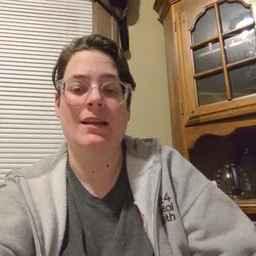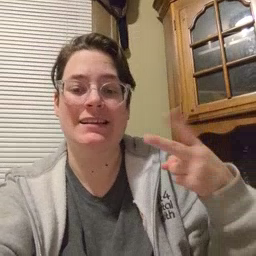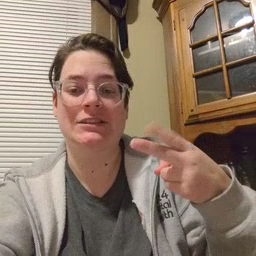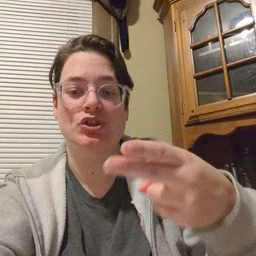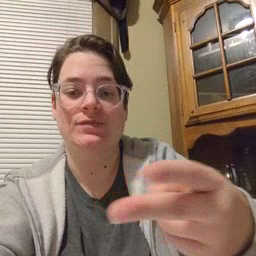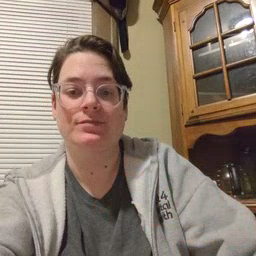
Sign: scissors